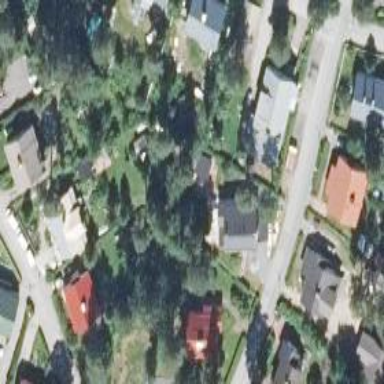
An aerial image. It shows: Residential area.